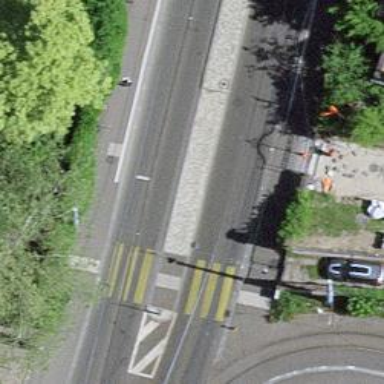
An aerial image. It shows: Tram stop with public transport stop position.